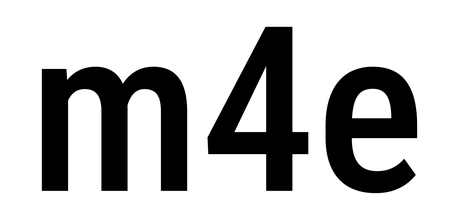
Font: Roboto_Condensed_Medium